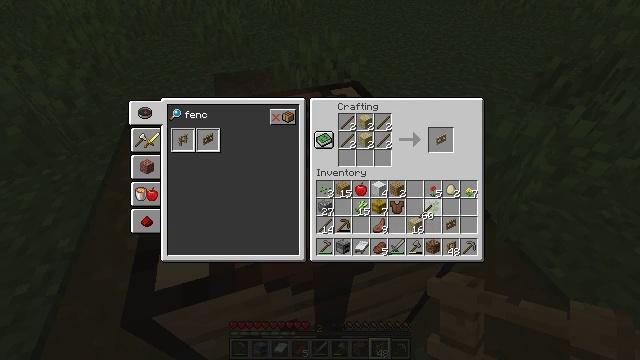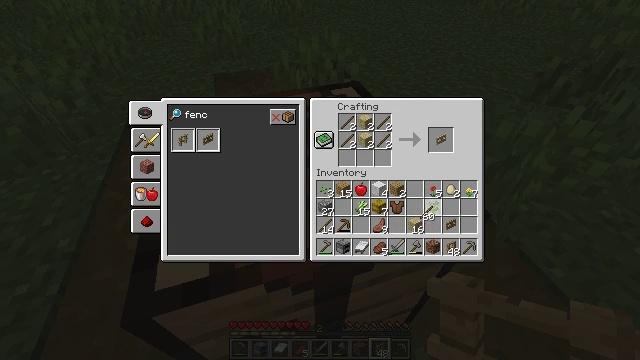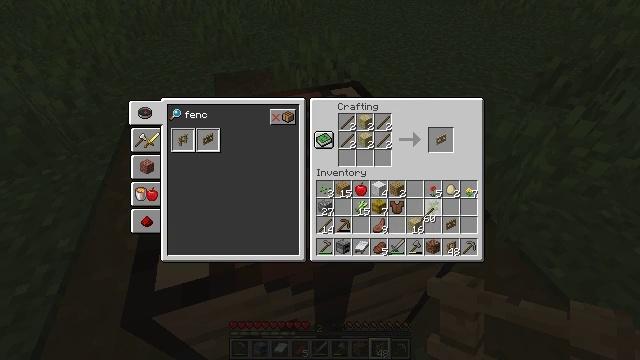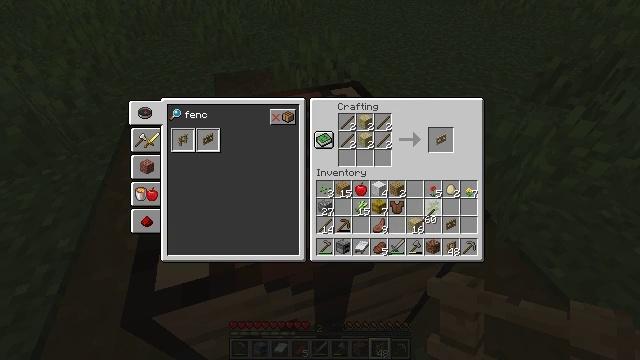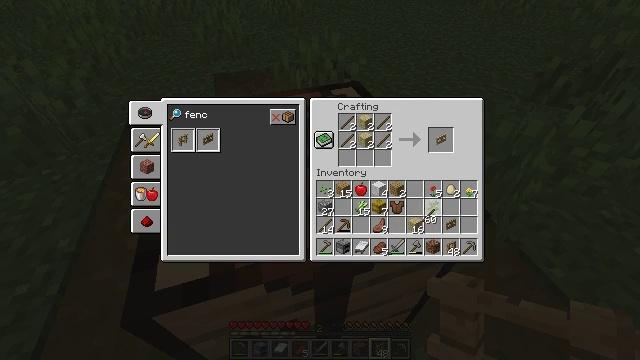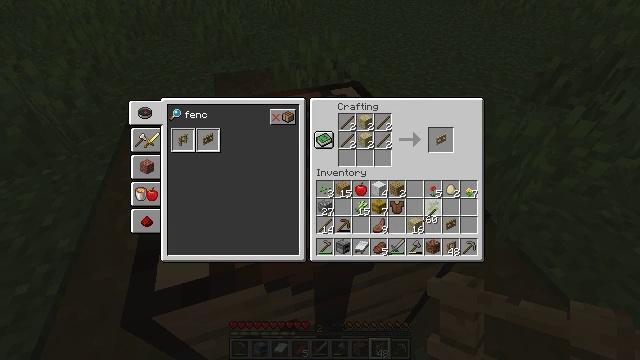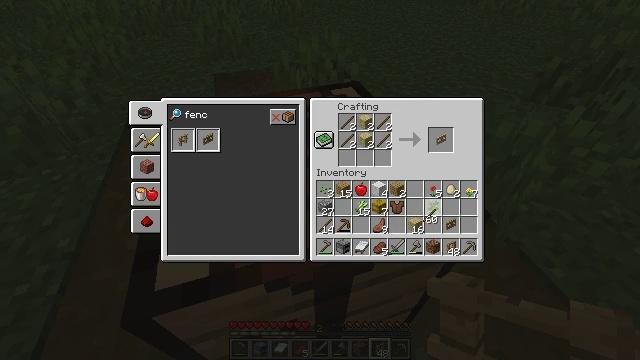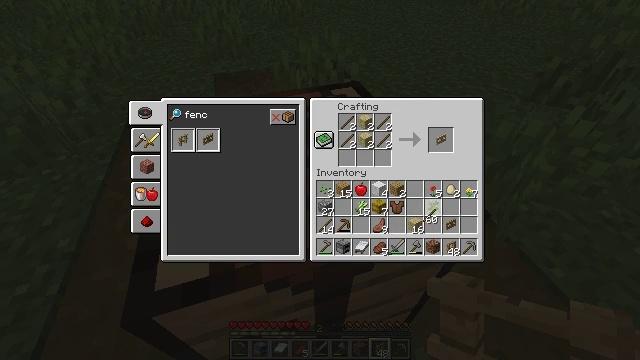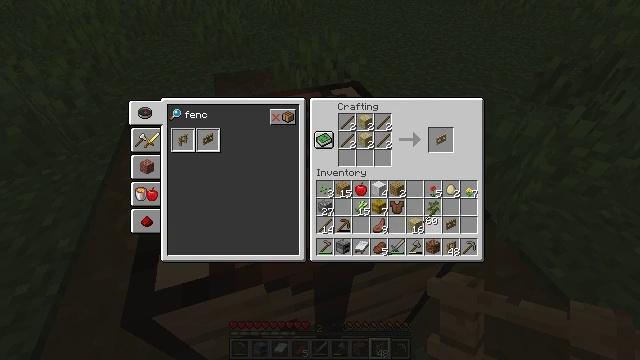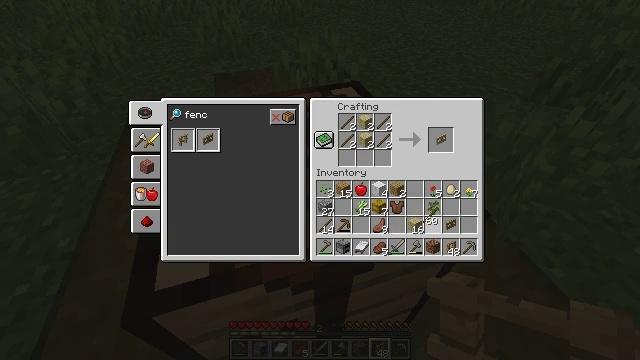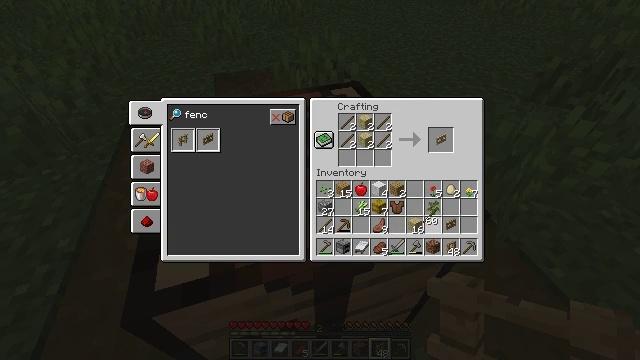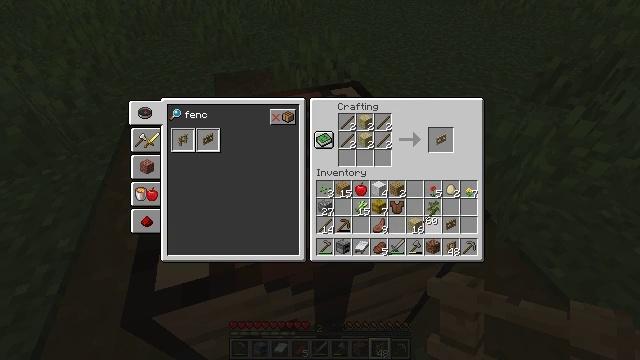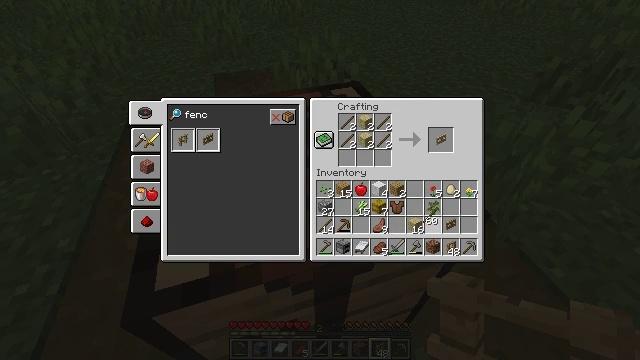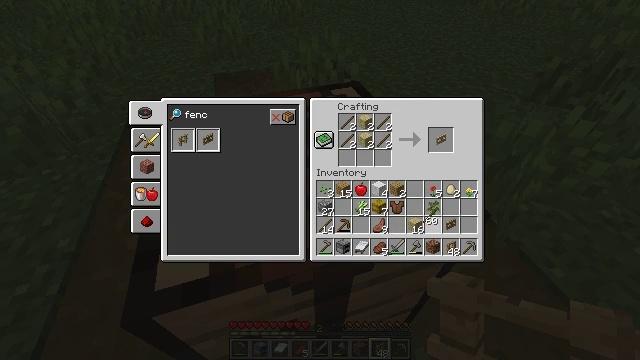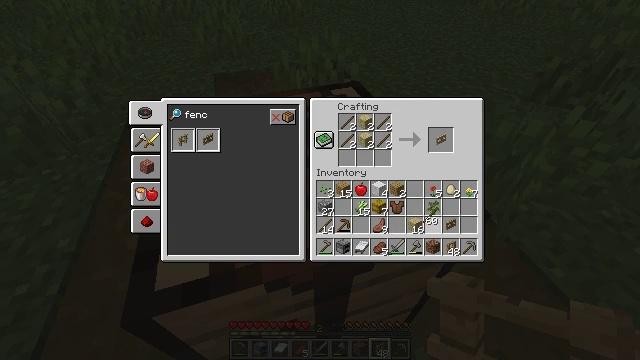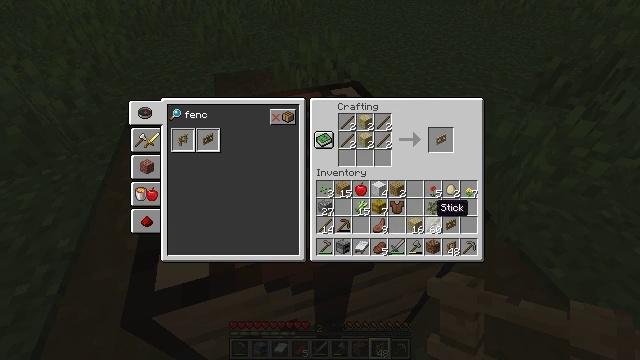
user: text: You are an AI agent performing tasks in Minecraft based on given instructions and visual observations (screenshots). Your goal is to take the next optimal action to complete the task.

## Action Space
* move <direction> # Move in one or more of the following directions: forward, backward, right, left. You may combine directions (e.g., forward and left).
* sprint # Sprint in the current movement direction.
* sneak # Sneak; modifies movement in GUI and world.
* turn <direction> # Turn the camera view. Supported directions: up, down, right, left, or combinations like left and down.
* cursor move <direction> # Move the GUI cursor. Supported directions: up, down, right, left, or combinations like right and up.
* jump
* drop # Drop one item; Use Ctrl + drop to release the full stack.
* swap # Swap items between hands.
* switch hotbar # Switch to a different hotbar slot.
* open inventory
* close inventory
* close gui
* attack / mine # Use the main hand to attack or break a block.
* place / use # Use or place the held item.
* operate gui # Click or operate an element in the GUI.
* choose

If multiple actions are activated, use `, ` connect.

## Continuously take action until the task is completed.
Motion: motion action
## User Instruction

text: Create a birch fence gate with the proper recipe.
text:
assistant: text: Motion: no_op
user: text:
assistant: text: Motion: no_op
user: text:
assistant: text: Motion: no_op
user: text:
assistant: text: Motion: no_op
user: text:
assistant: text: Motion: no_op
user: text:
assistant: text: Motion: no_op
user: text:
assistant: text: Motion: no_op
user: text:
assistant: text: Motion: no_op
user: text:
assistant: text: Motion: no_op
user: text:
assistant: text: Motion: no_op
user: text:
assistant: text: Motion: no_op
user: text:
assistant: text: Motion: no_op
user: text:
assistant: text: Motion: operate gui
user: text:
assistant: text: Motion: operate gui
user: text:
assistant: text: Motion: operate gui
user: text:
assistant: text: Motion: no_op
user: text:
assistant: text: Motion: cursor move up
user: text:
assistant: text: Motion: cursor move up
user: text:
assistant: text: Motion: cursor move up
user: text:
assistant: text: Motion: cursor move up
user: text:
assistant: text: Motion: no_op
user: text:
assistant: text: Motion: no_op
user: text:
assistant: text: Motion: no_op
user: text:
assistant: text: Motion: no_op
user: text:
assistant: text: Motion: cursor move up
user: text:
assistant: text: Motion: no_op
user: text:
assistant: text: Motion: cursor move up
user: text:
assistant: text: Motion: no_op
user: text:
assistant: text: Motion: no_op
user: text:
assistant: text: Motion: no_op